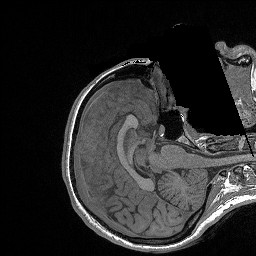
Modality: FLASH
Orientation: axial
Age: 24
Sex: female